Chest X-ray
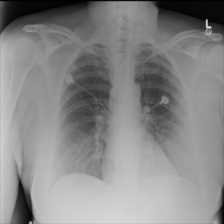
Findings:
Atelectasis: negative
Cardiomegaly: negative
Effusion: negative
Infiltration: negative
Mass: negative
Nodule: negative
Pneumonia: negative
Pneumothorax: negative
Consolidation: negative
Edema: negative
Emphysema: negative
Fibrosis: negative
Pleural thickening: negative
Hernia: negative